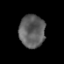
Tissue: prostate
Cell type: T cells
Senescence score: 0.2908
Nuclear area (px): 832
Mean DAPI intensity: 93.788